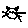
Label: cat